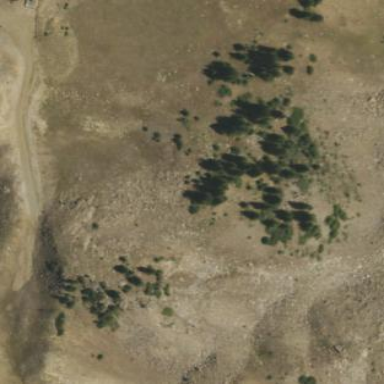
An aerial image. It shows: Evergreen woodland.